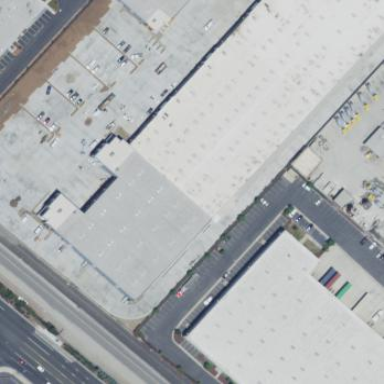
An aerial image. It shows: Warehouse building.